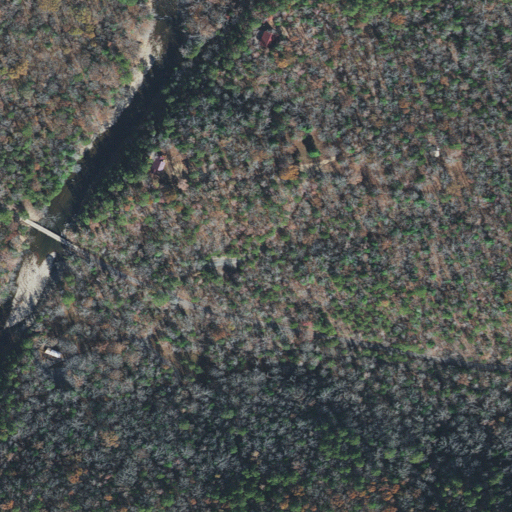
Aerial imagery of valley in Arkansas named Long Hollow containing mixed forest, deciduous forest, open development, evergreen forest, and low intensity development